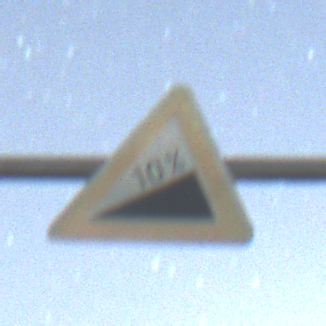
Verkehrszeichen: Steigung10
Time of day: Night
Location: Outdoor (Nature)
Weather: Clear
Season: NotSpecified
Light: Natural